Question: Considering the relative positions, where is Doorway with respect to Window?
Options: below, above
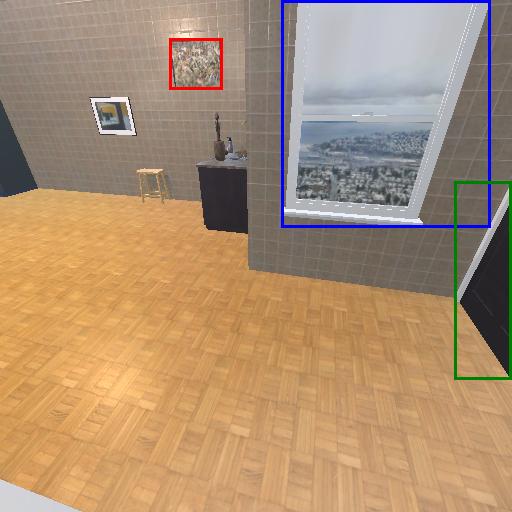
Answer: below